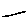
Label: line